Question:
I am using zinnia to create a blog application in my website using django(1.6.5). But as in image my app name is showing as "Zinnia" in the django admin page which i would like to change as "Blog". Could some one explain me how i could do this
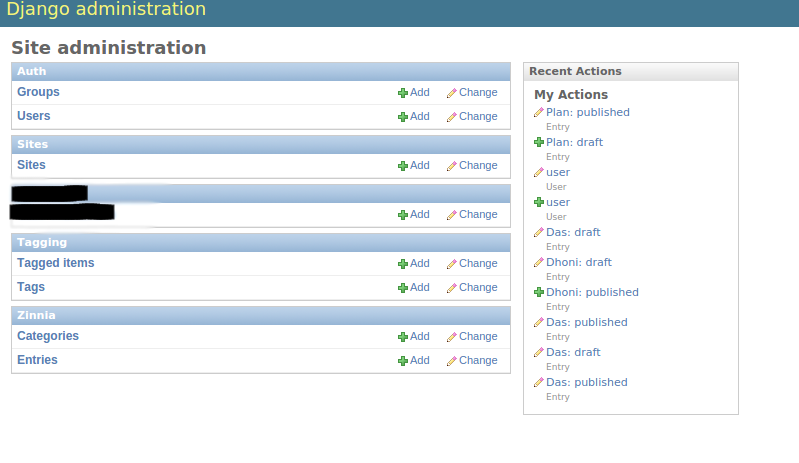
Answer: well you can try like:
'''
class Zinnia(models.Model):
....
class Meta:
app_label = 'Blog'
'''
well, from django source code: <URL>
You can simply override django admin's index page to change app name in adminsite.(check: <URL>:
'''
{% if app_list %}
{% for app in app_list %}
<div class="app-{{ app.app_label }} module">
<table>
<caption>
{% if app.name == 'Zinnia' %}
<a href="{{ app.app_url }}" class="section" title="{% blocktrans with name=app.name %}Models in the Blog application{% endblocktrans %}"> Blog </a>
</caption>
{% for model in app.models %}
....
'''